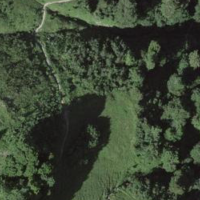
EUNIS habitat code: 23
Species observed at this site:
Parnassia palustris